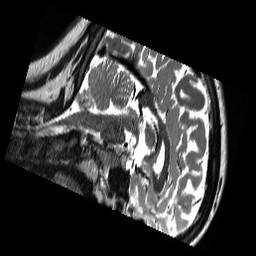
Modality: T2w
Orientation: sagittal
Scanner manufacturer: siemens
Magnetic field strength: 3 T
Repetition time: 13.52 s
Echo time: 0.088 s